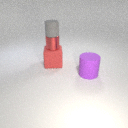
small red metal cylinder above large red rubber cube